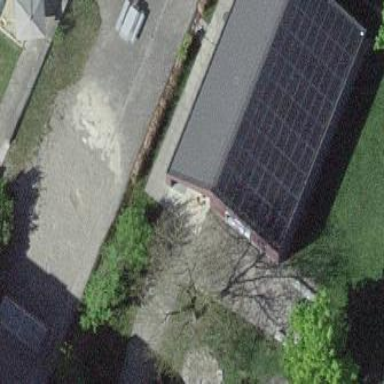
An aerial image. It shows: School building.